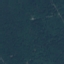
Land use / land cover class: Forest